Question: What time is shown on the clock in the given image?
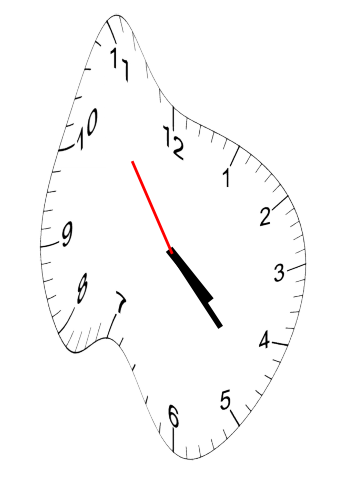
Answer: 04:22:54